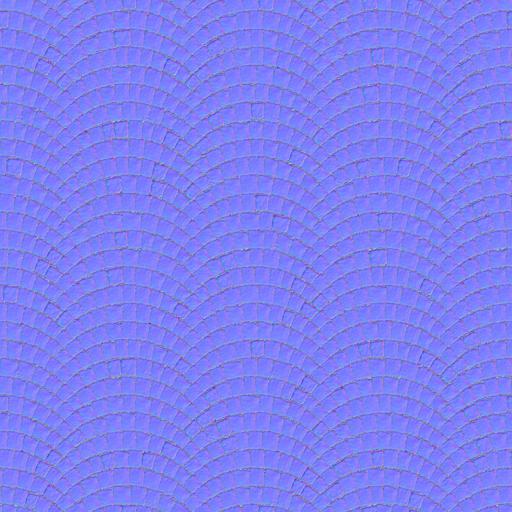
arch arches cobble cobblestone gray grey medival pavement paving stones stone wave